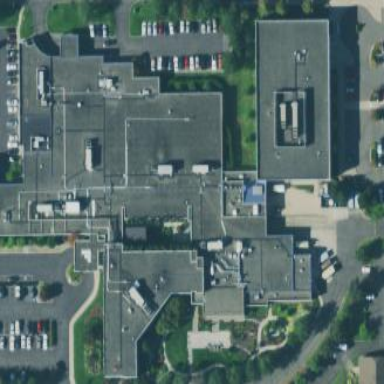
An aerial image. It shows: Healthcare facility identified as hospital.